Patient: sex F, age 76
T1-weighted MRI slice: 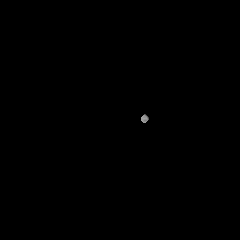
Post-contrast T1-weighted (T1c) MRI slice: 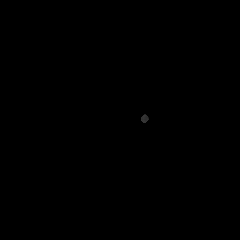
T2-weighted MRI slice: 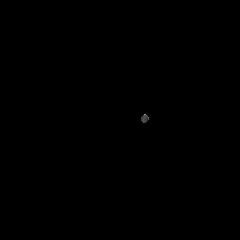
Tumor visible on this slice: no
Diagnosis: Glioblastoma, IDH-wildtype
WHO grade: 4